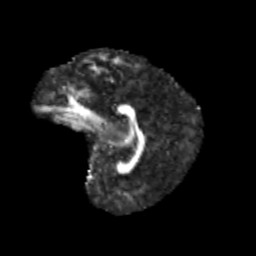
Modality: FA
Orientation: sagittal
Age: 12
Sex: female
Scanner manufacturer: siemens
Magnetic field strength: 3 T
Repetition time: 3.8 s
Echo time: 0.07 s